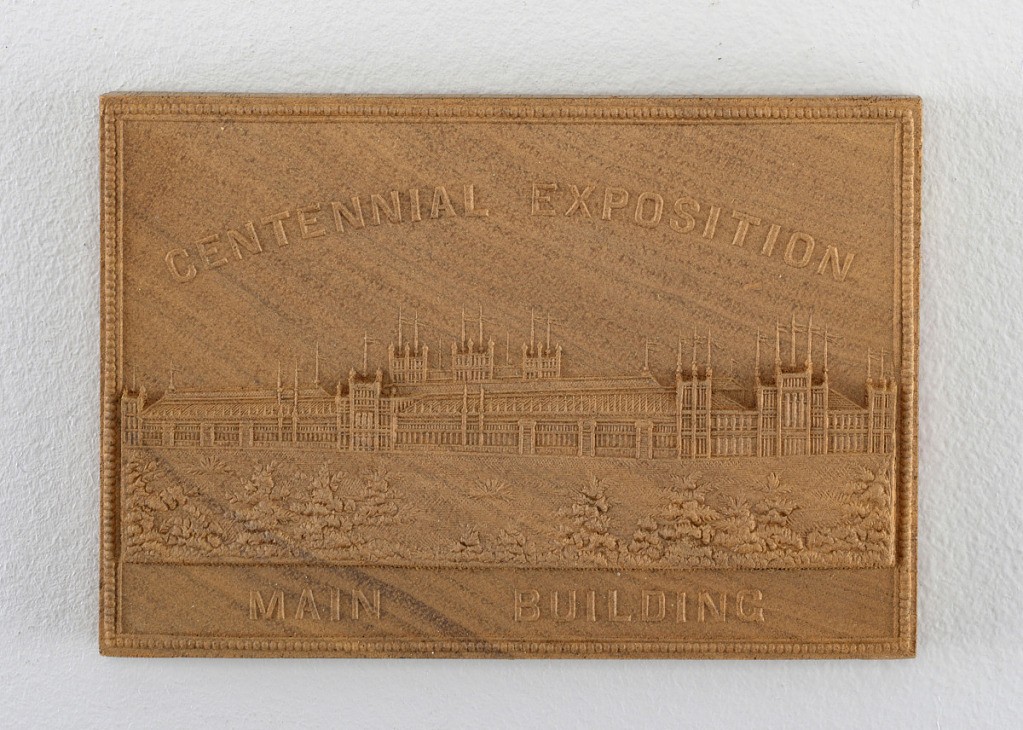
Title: commemorative
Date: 1876
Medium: wood, pressed
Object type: Plaque
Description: "Centennial Exposition / Main Building"